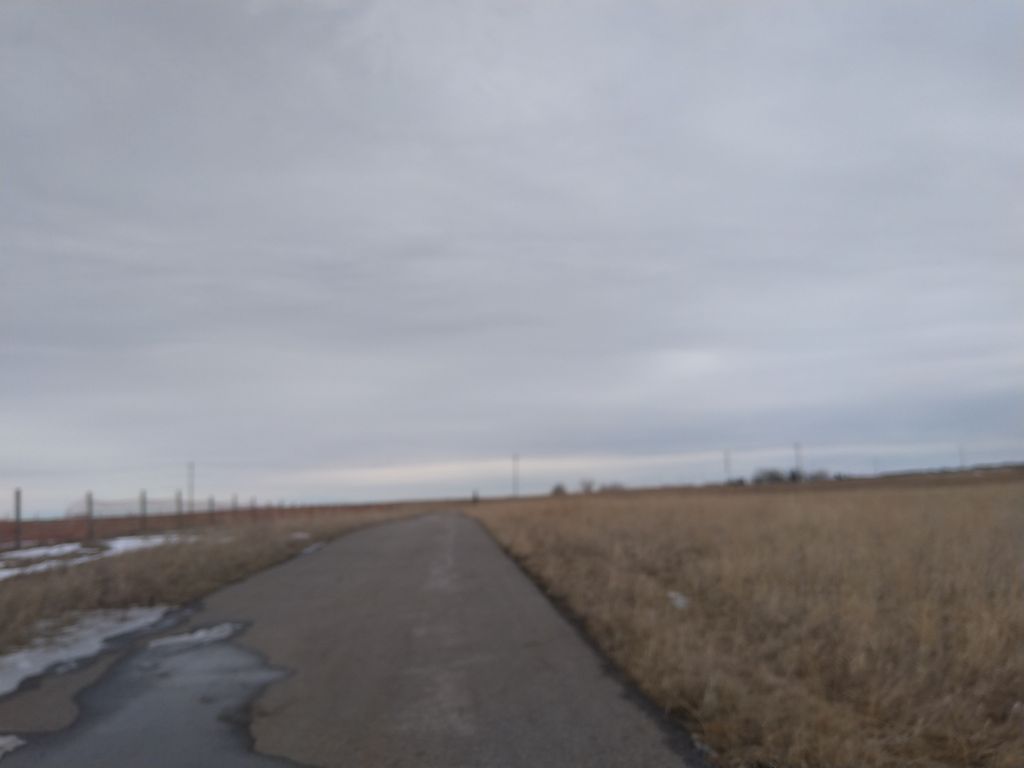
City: calgary